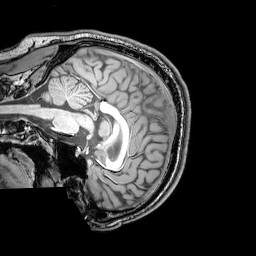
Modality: T1w
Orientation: sagittal
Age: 22
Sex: male
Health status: healthy
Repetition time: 0.081 s
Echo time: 0.037 s